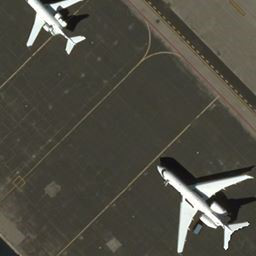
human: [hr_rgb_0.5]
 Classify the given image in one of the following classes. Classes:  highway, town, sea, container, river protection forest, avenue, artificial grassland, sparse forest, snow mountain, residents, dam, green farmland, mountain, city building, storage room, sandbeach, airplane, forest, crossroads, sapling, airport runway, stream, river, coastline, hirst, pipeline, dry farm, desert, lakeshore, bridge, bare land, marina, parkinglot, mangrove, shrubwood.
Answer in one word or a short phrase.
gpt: airplane